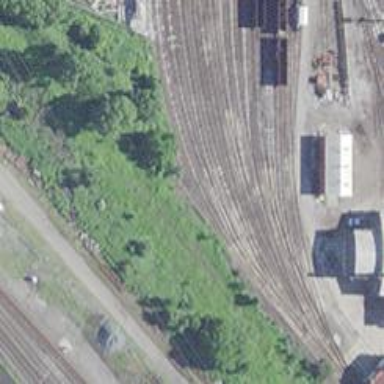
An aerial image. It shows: Railway yard.